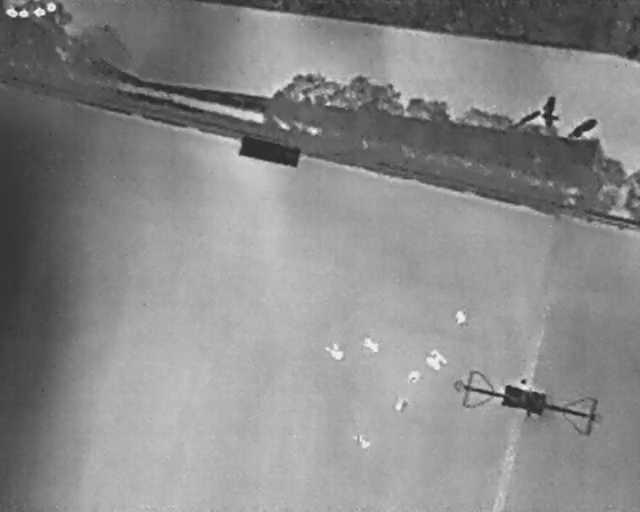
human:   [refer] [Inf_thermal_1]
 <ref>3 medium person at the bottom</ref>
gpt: <box>[[63, 72, 65, 74, 9], [61, 78, 63, 80, 37], [55, 84, 57, 87, 36]]</box>

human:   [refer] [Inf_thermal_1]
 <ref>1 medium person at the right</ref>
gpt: <box>[[70, 60, 73, 63, 2]]</box>